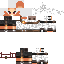
A male skeleton skin with dark skin, wearing brown bald dressed in a black robe top and brown pants, featuring a closed mouth.